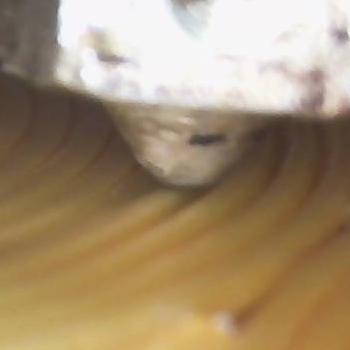
Flow rate: 78%